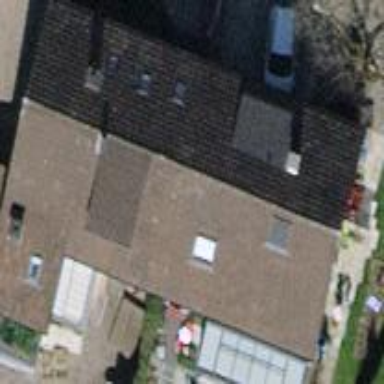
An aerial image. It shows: Semi-detached house with gabled roof.